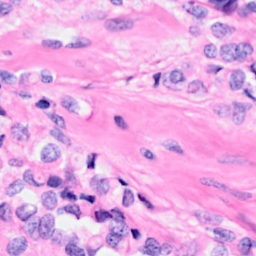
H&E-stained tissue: Breast